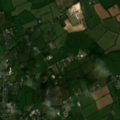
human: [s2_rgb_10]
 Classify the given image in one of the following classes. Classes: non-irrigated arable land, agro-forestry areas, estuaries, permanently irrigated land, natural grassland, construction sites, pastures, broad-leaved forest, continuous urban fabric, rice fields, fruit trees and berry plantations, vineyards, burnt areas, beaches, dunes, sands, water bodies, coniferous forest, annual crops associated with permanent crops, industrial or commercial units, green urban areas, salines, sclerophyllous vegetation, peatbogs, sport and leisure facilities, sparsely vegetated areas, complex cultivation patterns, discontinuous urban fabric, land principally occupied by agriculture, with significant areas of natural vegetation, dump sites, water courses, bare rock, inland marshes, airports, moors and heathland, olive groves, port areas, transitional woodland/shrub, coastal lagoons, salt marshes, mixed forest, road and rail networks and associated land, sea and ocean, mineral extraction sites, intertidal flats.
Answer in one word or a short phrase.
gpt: non-irrigated arable land, pastures